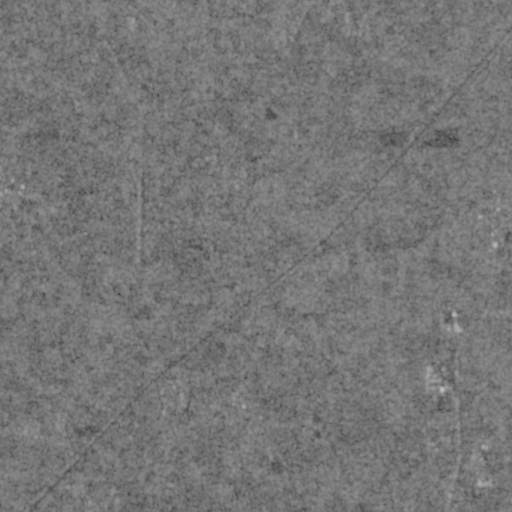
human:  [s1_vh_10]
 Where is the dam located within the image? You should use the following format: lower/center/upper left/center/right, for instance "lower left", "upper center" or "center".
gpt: The dam is located in the upper right of the image.
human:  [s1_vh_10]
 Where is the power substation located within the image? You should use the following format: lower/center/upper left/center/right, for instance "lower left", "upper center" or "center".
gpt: The power substation is located in the lower right of the image.
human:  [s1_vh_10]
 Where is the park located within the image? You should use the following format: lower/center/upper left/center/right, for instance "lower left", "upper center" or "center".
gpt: There is no park in the image.

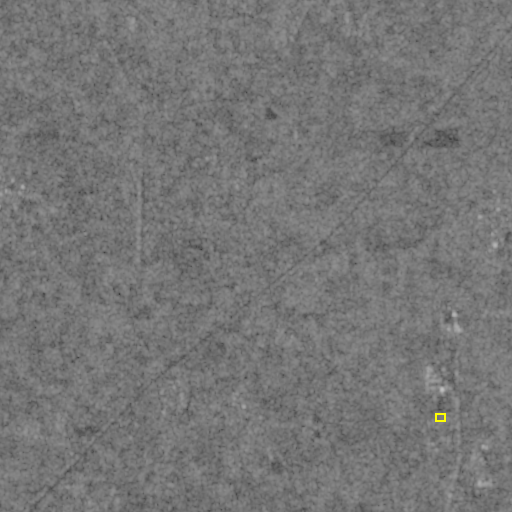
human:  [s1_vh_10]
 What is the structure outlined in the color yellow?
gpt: The structure outlined in yellow is a power substation.
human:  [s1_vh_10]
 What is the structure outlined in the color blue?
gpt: There is no blue outline.